Question: On my 'index.html' I am doing the following:
'''
<script src="jquery/jquery.js"></script>
<script src="managment.js"></script>
<script src="jquery/jquery.mobile-1.1.0.js"></script>
'''
After doing some calculation, I have the need of using a function from the file:
'''
$.getScript("managment.js", function(){
alert("Script loaded and executed.");
login();
});
}
'''
And finally the 'managment.js' file:
'''
<script type="text/javascript">
function login(){
alert("asdasdasdasdasdasd");
}
</script>
'''
My issue, is that the 'login()' function is never called. Actually the alert I have inside 'getScript'function is not called either, but the strange thing is that if I check if the 'jquery.js' file is loaded the alert is called. More, if I try to call login() without doing 'getScript'nothing happens has expected. My files structure is the following:

('managment.js')
What am I missing here? For relevance, I am using PhoneGap, but this isn't working on the browser as well.
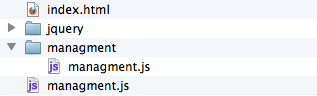
Answer: The 'management.js' file should not contain the '<script type="text/javascript">' tag. It should be:
'''
function login(){
alert("asdasdasdasdasdasd");
}
'''
Hope it helps! :)